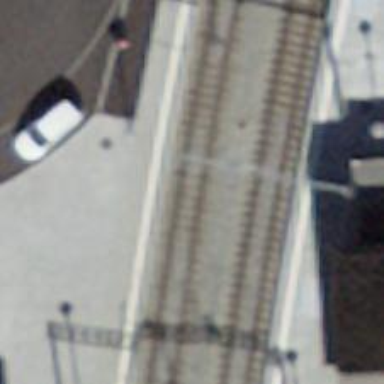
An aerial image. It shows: Single-track electrified railway with contact line.